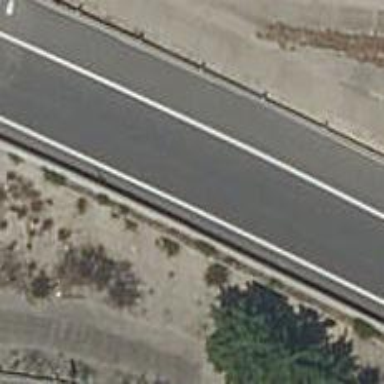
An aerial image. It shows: Motorway link.